Question: I am currently implementing image segmentation on MATLAB . I have two implementations.
1. The image is segmented into two regions - foreground and background.
2. The image is segmented into more than two regions - suppose 3 segmented regions or 4.
I am trying to compute the similarity measure between the segmented image and the ground truth (manual segmented images) by using the or the Jaccard Index. This works well for the segmented images that have been divided into two regions. This is implemented by the following code.
'''
dice = 2*nnz(segIm&grndTruth)/(nnz(segIm) + nnz(grndTruth))
'''
<URL>
This expects segIm and grndTruth to be of the same size. They must also be numeric or logical.
However I have not been able to find a way to apply this measure for comparison of similarity for multiple - region segmented images. Can anyone tell me how I can use the dice coefficient in my application ?
I have done a basic implementation and am giving the results below. Please feel free to upgrade the code anyone for better accuracy.
I am considering two images in the form of two matrices. A is the segmented image and B is the manual ground truth. The matlab code for the above suggested implementation is given below. Please check and do give your thoughts.
'''
A=[1 2 3 4;1 2 3 4;1 2 3 4;1 2 3 4]
B=[1 3 4 4;1 1 3 4;1 2 3 4;1 2 3 1]
%//First Suggestion
dice = 2*nnz(A==B)/(nnz(A) + nnz(B))
%//2nd Suggestion
A1=(A==1);B1=(B==1);
A2=(A==2);B2=(B==2);
A3=(A==3);B3=(B==3);
A4=(A==4);B4=(B==4);
dice = (2*nnz(A1&B1)/(nnz(A1) + nnz(B1))...
+2*nnz(A2&B2)/(nnz(A2) + nnz(B2))...
+2*nnz(A3&B3)/(nnz(A3) + nnz(B3))...
+2*nnz(A4&B4)/(nnz(A4) + nnz(B4)))/4
'''
Please Note : I am also interested to know if can be applied in this case for both the 3 phase and 4 phase segmented images??
I do have a new query . If suppose the image has 4 regions and it has been correctly segmented in this manner as shown in the example below: If now different intensity values are used to denote the different regions , then using Dice coefficient the two segmented results will give different results. For . But both the results are . How can I modify my code such that the segmented results will reflect the answer of the dice coefficients ?

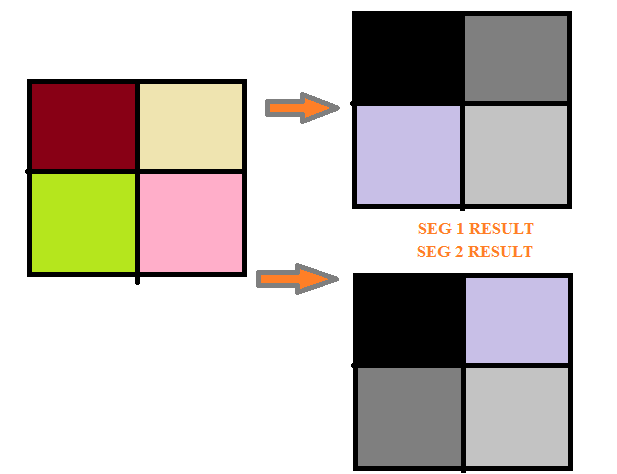
Answer: You might want to look into measures designed for segmentation, such as Normalized Probabilistic Rand.
However, I can see two possible ways of doing something quick with your existing code.
1) Instead of using logical images and &, use:
'''
dice = 2*nnz(segIm==grndTruth)/(nnz(segIm) + nnz(grndTruth));
'''
Both segIm and grndTruth here should be numerical (ideally integer with foreground regions having values of 1,2,3... etc).
2) Produce a set of binary images out of both segIm & grndTruth for each foreground area, and define a dice coefficient for each.